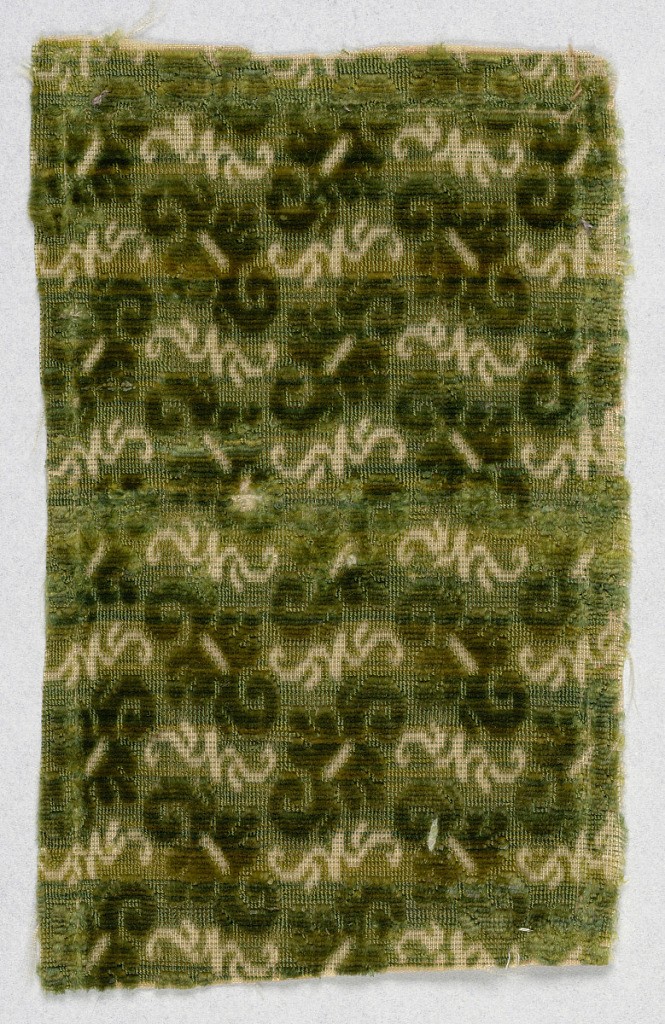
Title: Fragment
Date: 17th century
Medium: silk Technique: supplementary warp forming cut and uncut raised pile in plain weave foundation (velvet)
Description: Small pattern of diagonal shapes in green on cream.